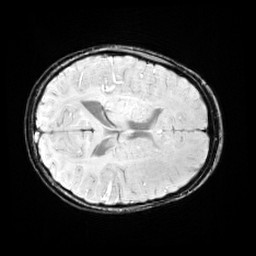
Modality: SWI
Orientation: axial
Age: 11
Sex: female
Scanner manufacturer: siemens
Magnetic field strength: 3 T
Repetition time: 0.027 s
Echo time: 0.02 s